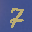
Label: 7